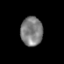
Tissue: prostate
Cell type: Myeloid cells
Senescence score: 0.8188
Nuclear area (px): 622
Mean DAPI intensity: 127.299